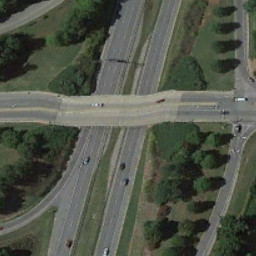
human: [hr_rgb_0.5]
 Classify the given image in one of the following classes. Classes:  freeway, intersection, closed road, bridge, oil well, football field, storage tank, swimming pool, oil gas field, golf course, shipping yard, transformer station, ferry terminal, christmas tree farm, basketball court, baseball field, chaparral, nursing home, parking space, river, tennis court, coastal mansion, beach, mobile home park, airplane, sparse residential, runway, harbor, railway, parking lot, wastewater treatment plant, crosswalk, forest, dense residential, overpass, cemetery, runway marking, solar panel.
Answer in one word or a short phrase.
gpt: overpass